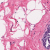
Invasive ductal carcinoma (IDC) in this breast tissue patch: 0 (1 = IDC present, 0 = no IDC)